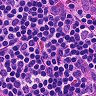
Metastatic tissue present: no